Question: Click an element using <URL> works:
'''
$element = $('#gwt-debug-location-pill-edit-div:visible');
$element.triggerHandler('click');
'''
But, clicking it using <URL>, doesn't:
'''
$element.trigger('click');
'''
Why is that?
---
To replicate this (in Firefox and Chrome):
- <URL>
---

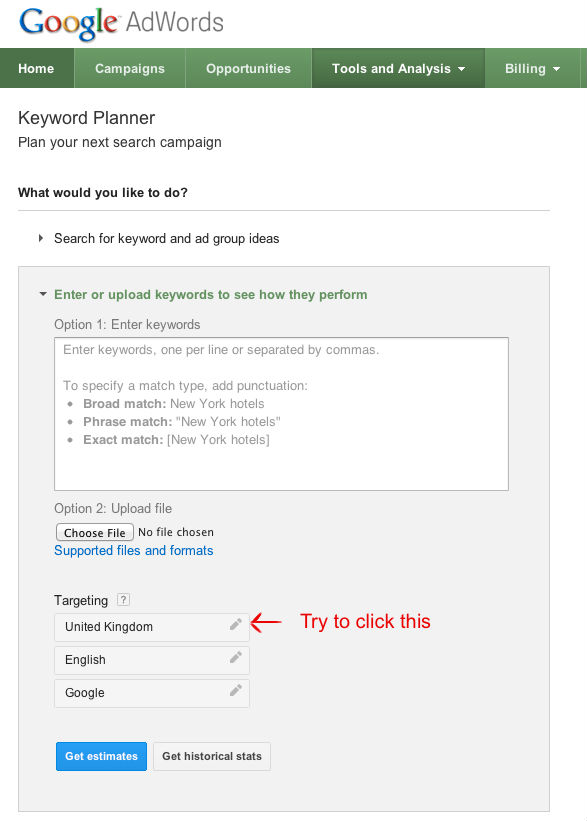
Answer: Let's compare <URL>:
'''
trigger: function( type, data ) {
return this.each(function() {
jQuery.event.trigger( type, data, this );
});
},
triggerHandler: function( type, data ) {
var elem = this[0];
if ( elem ) {
return jQuery.event.trigger( type, data, elem, true );
}
}
'''
The only real difference is the fourth argument, 'true', given to 'jQuery.event.trigger' with 'triggerHandler'.
Looking at 'jQuery.event.trigger', <URL> notes that:
> -
We can see <URL>:
'''
// If nobody prevented the default action, do it now
if ( !onlyHandlers && !event.isDefaultPrevented() ) {
'''
In the case that 'onlyHandlers' is false ('trigger()'), and no event handler stopped the default event from executing, the default action will then be executed.
With 'onlyHandlers' being true ('triggerHandler()'), this will never happen.
So, for the 'trigger()' case, it ends up executing 'click()' on the target element, which triggers the state change correctly--but it turns out that, in both the 'trigger()' and 'triggerHandler()' cases, the click was correctly fired up in <URL>:
'''
// Native handler
handle = ontype && cur[ ontype ];
if ( handle && jQuery.acceptData( cur ) && handle.apply && handle.apply( cur, data ) === false ) {
'''
So 'trigger('click')' ends up clicking the element twice (!) -- presumably because 'click()' doesn't return false, so the event default action is never prevented -- whereas 'triggerHandler('click')' only does it once.
This can be verified by stepping through the 'jQuery.event.trigger' method with the inspector and seeing the selector open, then close again.
The question is if this what we should generally expect; it seems strange that an otherwise-working event trigger would cause double triggers in the case of a DOM-only reaction.